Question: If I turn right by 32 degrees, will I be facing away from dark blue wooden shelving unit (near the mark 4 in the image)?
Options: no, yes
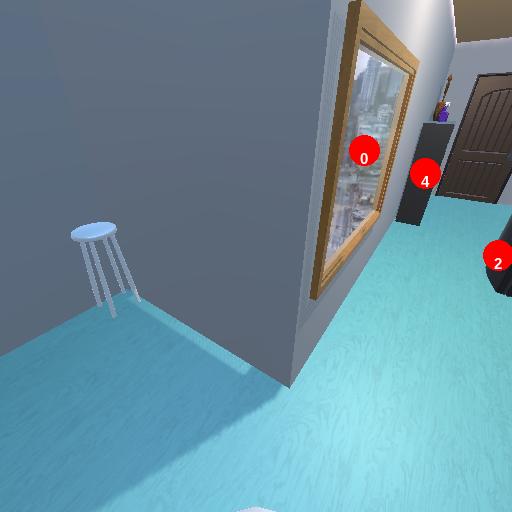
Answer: no